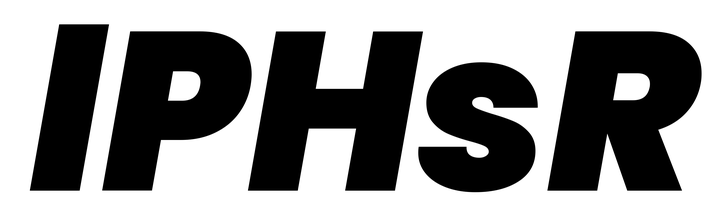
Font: Poppins-BlackItalic